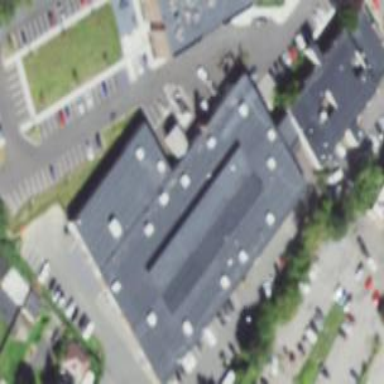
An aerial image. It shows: School building.